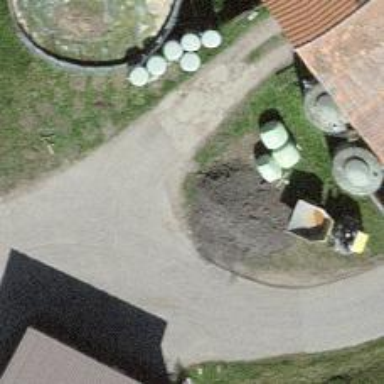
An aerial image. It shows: Farm.